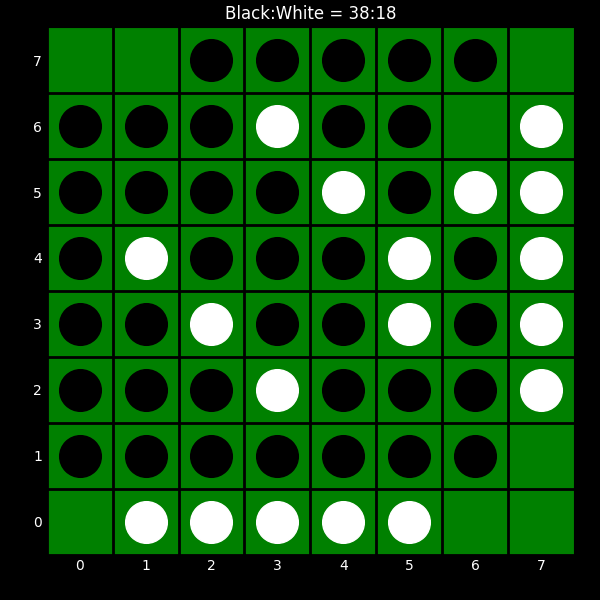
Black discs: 38
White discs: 18